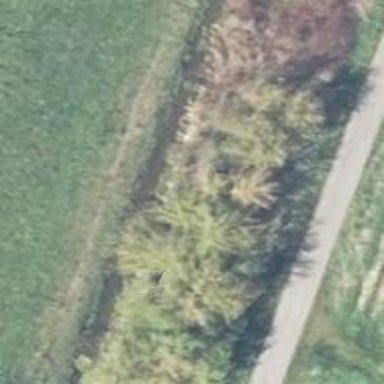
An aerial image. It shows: Row of trees in natural setting.